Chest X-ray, PA view. Patient: 26 years old, sex M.
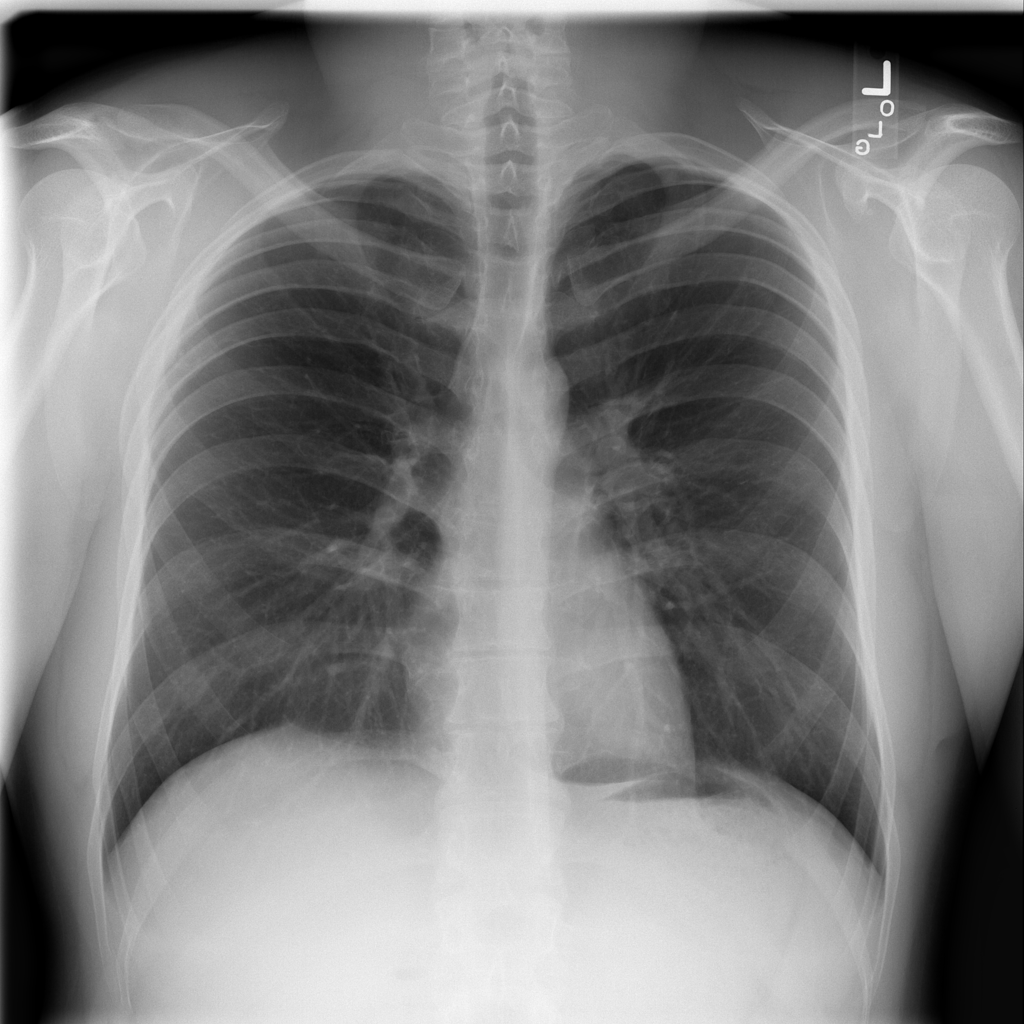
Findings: No Finding